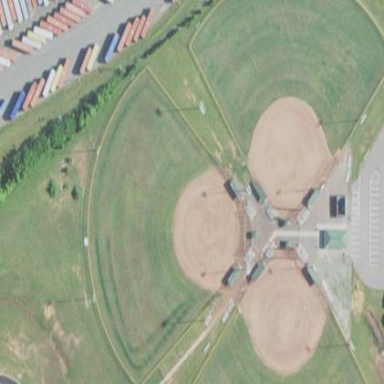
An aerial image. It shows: Softball pitch with grass surface for leisure land.